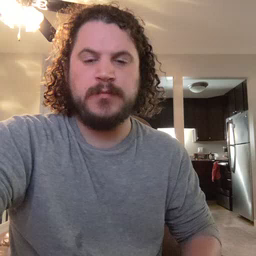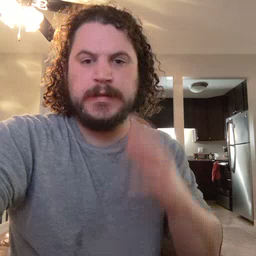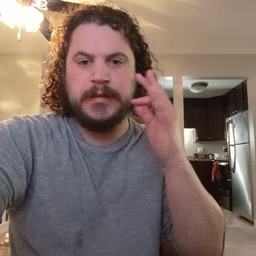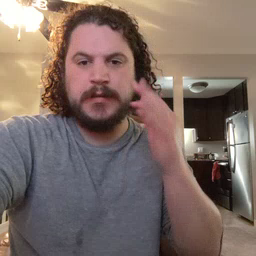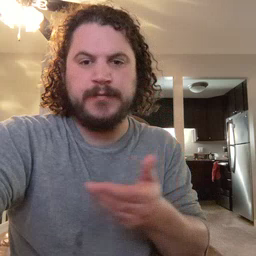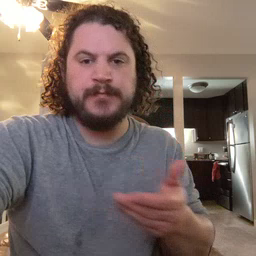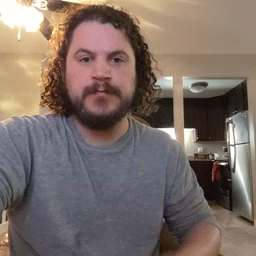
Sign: kitty